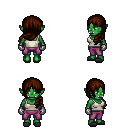
a pixel art fantasy rpg character, female body template, orc, green skin, white pirate shirt, magenta pants, brown left-swept hairstyle, metal gloves, gray slippers, four views (front, back, left, right), 2x2 character sprite sheet, small pixel art, hard edges, no anti-aliasing